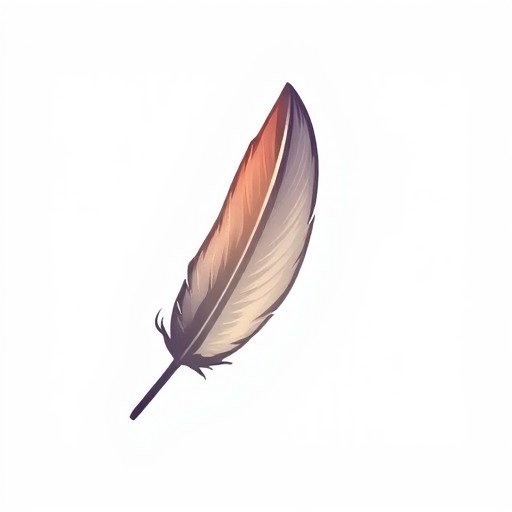
Category: Sympathy